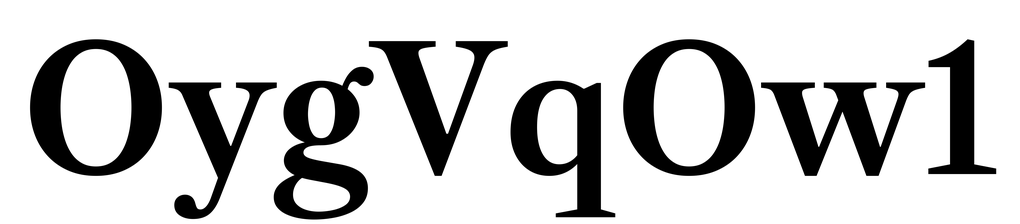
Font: LibreCaslonText_SemiBold